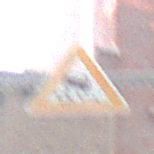
Verkehrszeichen: SchleuderOderRutschgefahr
Umgebung: Outdoor, Urban
Tageszeit: MorningAfternoon
Wetter: Overcast
Licht: Natural
Jahreszeit: NotSpecified
Kontrast: LowContrast